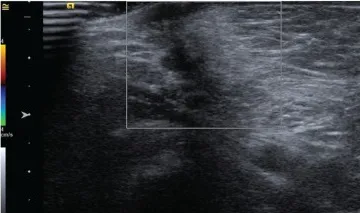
(B) Color Doppler shows no obvious blood supply in the mass.
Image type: radiology (ultrasound)